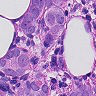
Metastatic tissue present: yes